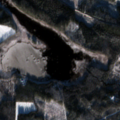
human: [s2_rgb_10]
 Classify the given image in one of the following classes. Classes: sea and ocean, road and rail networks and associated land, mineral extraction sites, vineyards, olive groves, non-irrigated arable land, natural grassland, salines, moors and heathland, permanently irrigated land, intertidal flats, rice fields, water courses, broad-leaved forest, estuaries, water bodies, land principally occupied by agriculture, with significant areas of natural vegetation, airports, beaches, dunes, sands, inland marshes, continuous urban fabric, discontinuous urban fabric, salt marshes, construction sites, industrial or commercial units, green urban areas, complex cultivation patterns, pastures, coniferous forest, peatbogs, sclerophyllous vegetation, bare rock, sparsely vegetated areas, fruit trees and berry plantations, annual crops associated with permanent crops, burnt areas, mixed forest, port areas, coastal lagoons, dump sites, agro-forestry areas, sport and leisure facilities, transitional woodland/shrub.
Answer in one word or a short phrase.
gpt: land principally occupied by agriculture, with significant areas of natural vegetation, mixed forest, transitional woodland/shrub, inland marshes, water bodies